Aerial crown-view tile of a tropical tree (Barro Colorado Island, Panama), acquired 20240716:
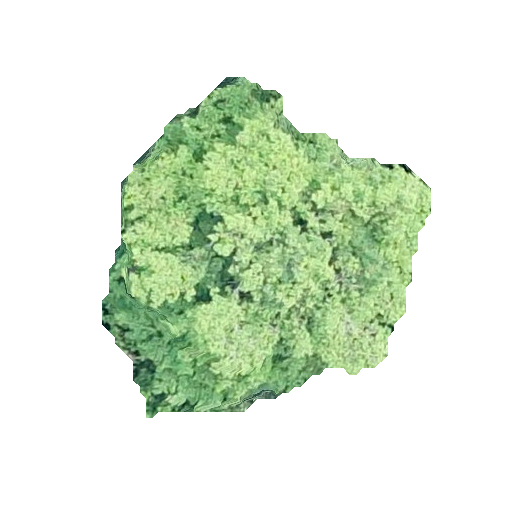
Species: Tabernaemontana arborea
GBIF accepted scientific name: Tabernaemontana arborea
Crown area: 118.993 m²